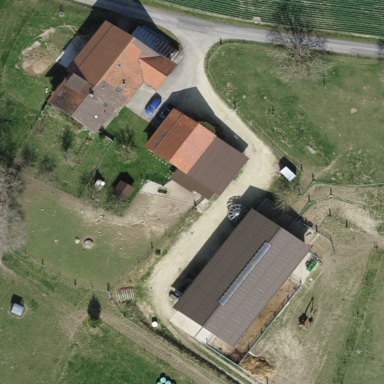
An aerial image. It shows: Farmyard area.